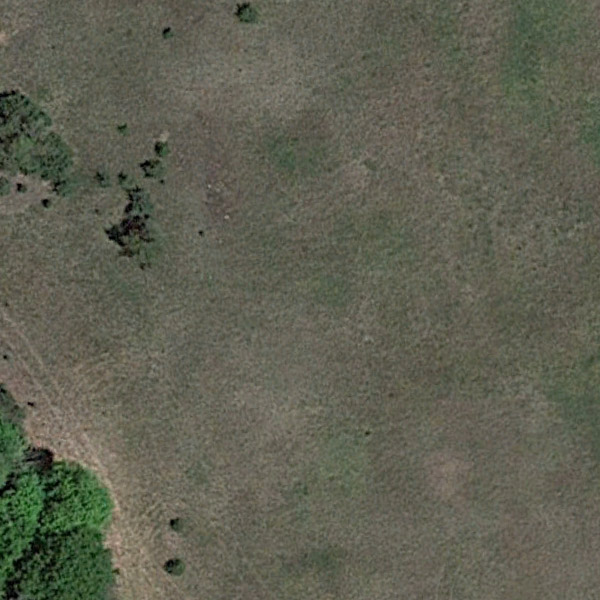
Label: Meadow